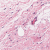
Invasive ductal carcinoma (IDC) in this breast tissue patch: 0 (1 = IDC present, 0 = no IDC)